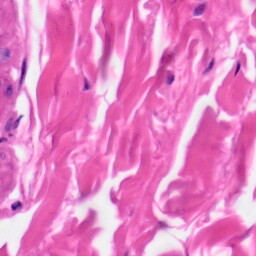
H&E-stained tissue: Skin